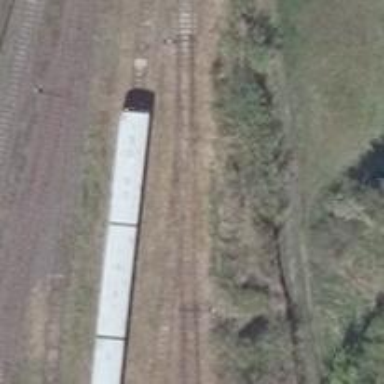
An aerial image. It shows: Railway switch.